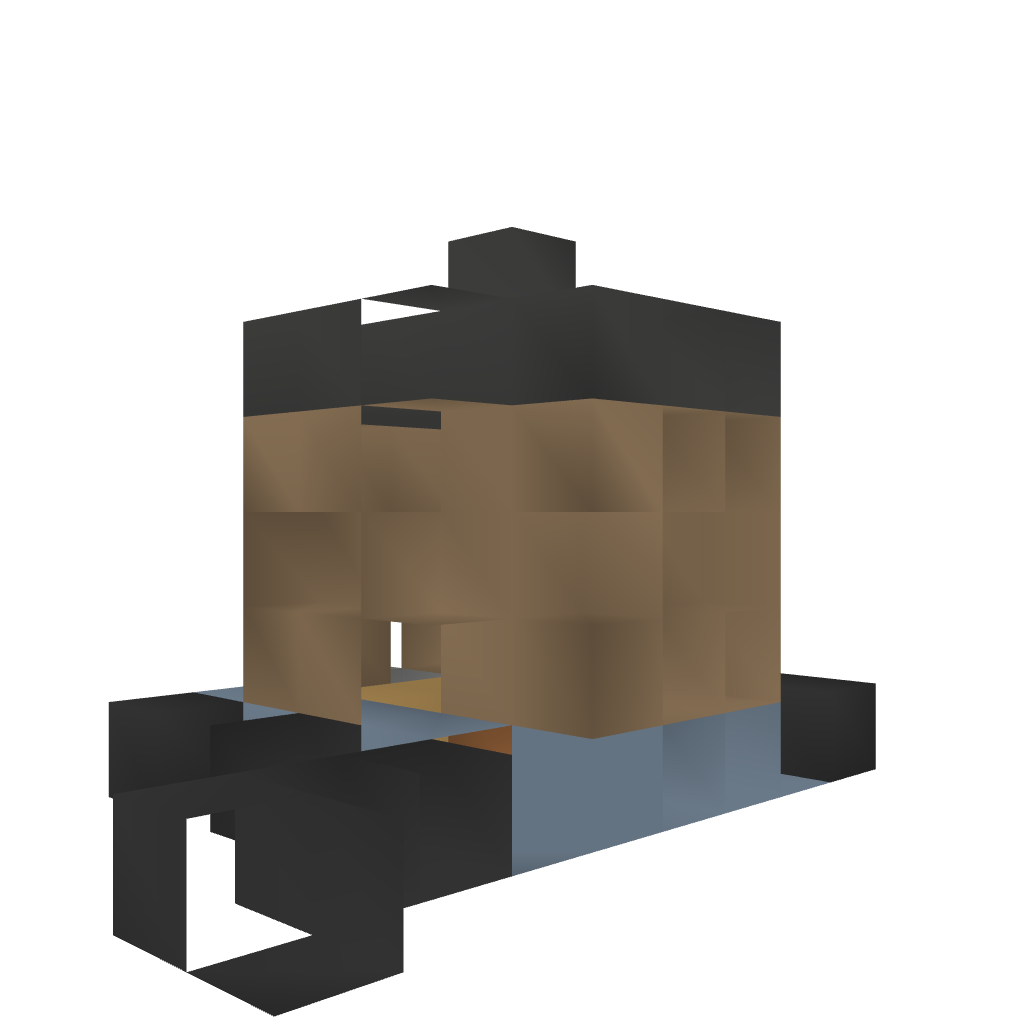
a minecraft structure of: The Dimensional Ripper